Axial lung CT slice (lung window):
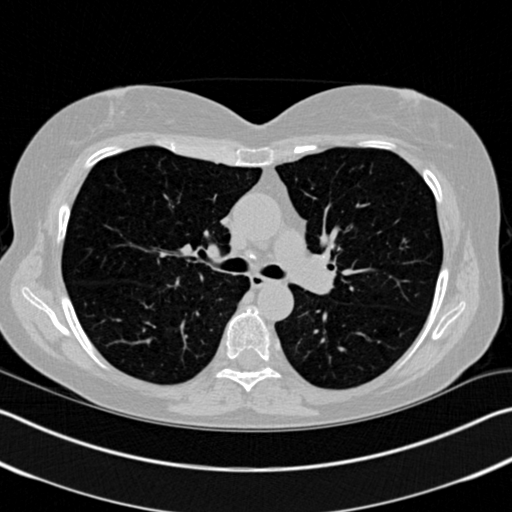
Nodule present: no